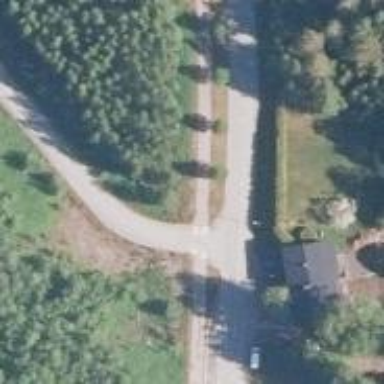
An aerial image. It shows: Uncontrolled crossing on the road.